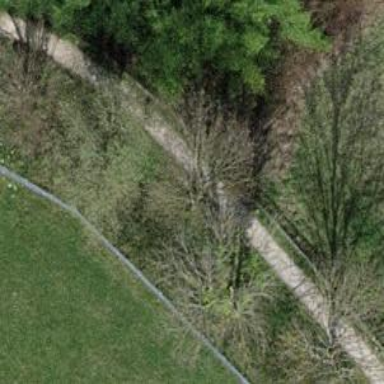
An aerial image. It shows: Footway with fine gravel surface.